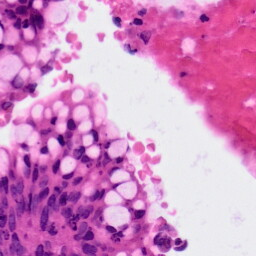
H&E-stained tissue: Colon